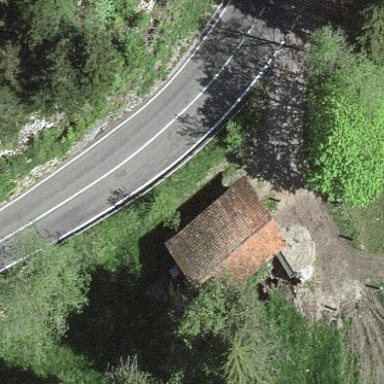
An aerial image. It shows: Cabin is depicted in the image.